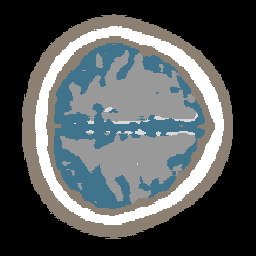
Label: no_lesion